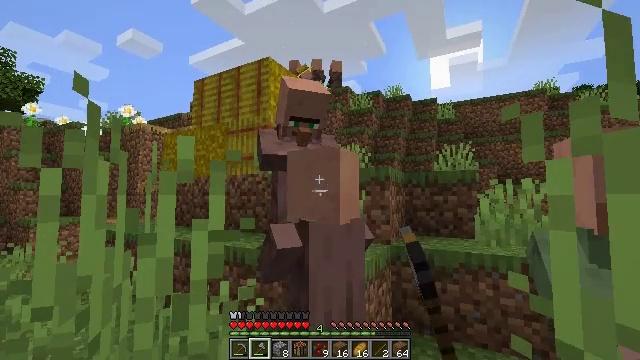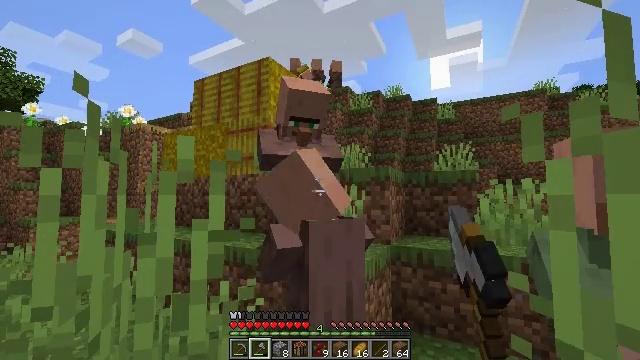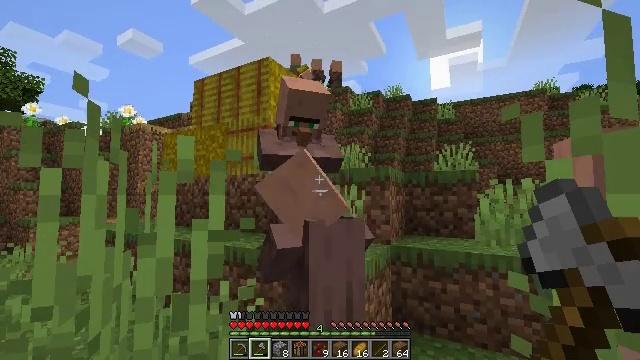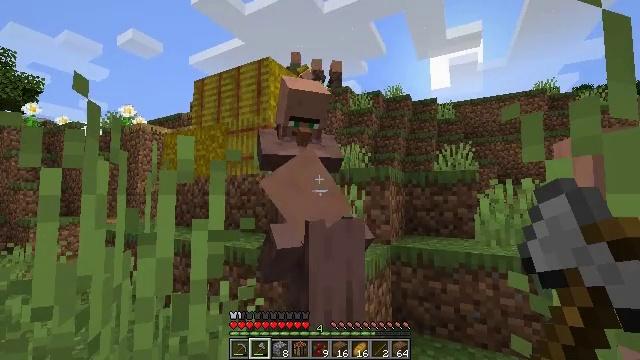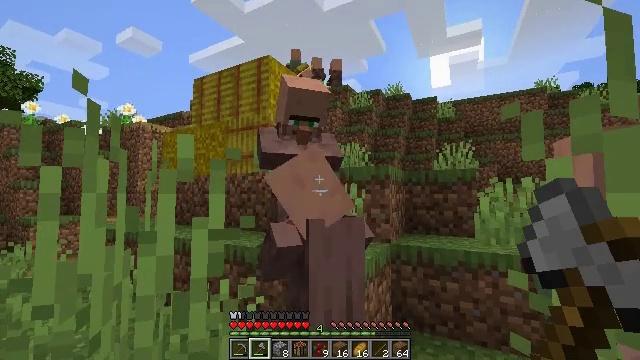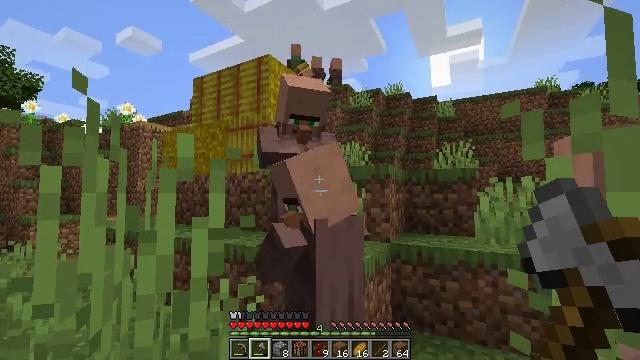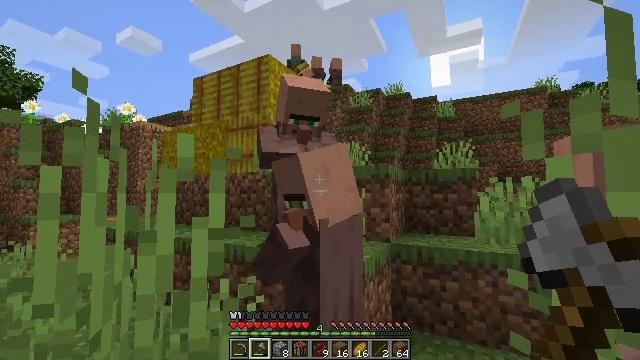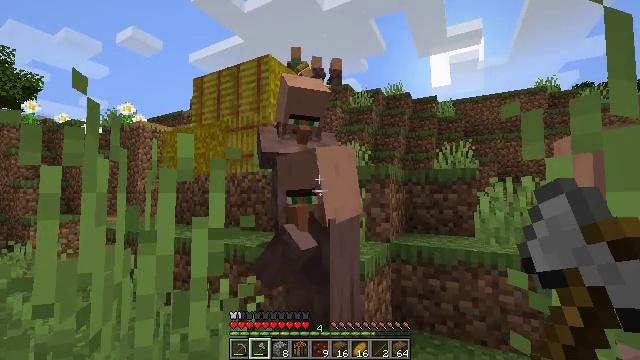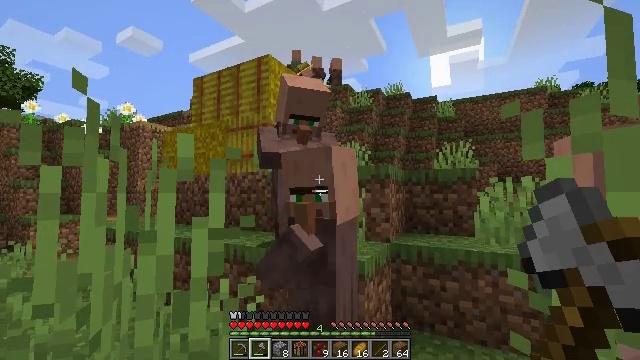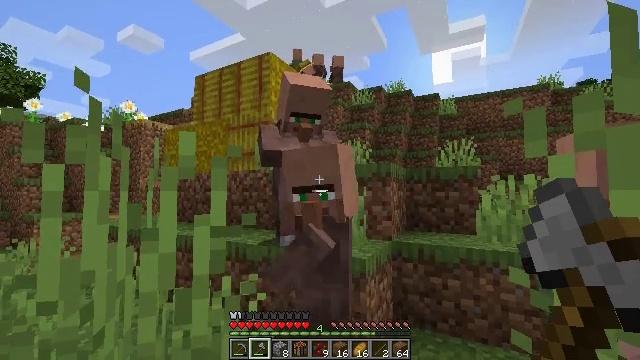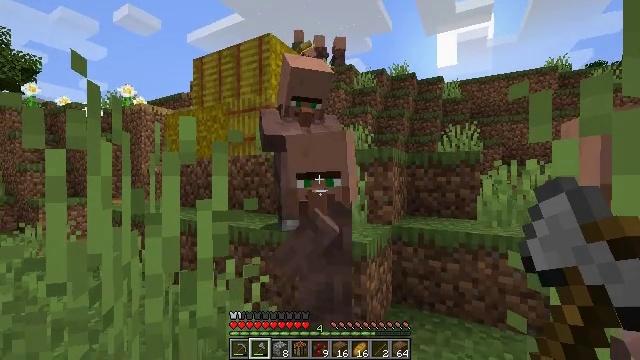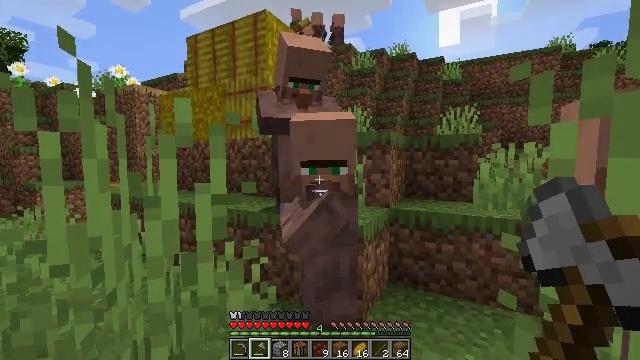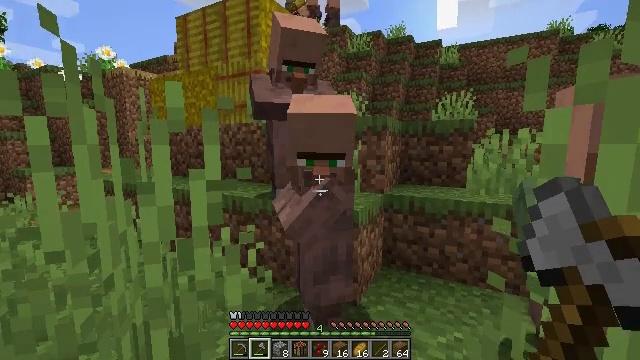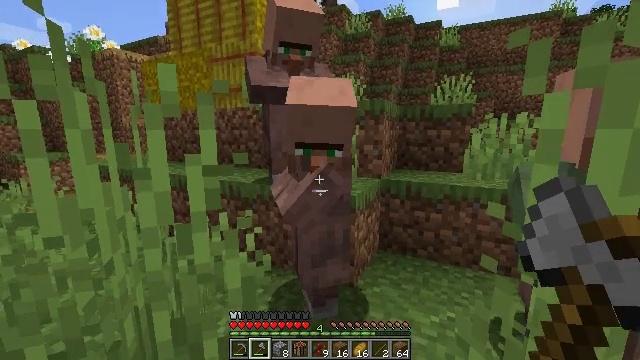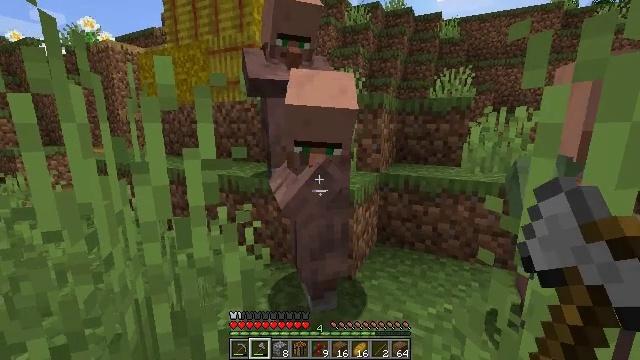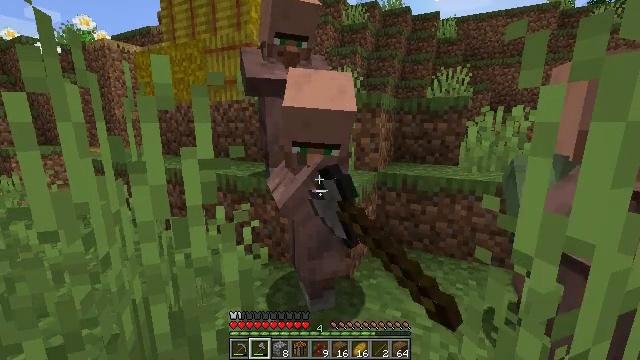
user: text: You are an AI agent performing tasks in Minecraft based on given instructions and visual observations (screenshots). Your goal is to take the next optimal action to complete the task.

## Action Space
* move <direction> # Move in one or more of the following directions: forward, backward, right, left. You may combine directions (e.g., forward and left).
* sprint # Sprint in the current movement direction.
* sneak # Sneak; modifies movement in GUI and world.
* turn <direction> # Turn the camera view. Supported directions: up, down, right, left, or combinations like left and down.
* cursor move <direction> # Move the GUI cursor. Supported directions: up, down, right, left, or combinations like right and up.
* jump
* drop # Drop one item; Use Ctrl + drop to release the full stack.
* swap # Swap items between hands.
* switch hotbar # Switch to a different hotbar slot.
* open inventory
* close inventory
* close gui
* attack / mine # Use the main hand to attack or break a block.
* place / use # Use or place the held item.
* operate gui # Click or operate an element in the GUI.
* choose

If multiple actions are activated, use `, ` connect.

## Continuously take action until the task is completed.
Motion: motion action
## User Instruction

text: Attack the hay block to get hay.
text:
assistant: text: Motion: no_op
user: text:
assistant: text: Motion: no_op
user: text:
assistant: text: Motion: no_op
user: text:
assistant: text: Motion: no_op
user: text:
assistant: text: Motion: no_op
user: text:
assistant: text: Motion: no_op
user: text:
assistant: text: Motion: no_op
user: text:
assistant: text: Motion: no_op
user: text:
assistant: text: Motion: no_op
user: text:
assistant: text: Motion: turn down
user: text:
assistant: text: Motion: turn down
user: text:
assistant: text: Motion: turn right and down
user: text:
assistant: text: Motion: turn down
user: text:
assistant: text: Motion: turn down, use / place
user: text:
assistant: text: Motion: use / place
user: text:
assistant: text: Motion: use / place
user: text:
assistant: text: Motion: no_op
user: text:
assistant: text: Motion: no_op
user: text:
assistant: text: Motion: no_op
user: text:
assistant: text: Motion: no_op
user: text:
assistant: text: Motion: no_op
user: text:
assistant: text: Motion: no_op
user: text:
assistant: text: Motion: no_op
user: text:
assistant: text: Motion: no_op
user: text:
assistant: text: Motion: no_op
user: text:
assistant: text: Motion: no_op
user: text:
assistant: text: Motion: no_op
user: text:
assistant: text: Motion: no_op
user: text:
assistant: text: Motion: no_op
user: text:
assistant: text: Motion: no_op